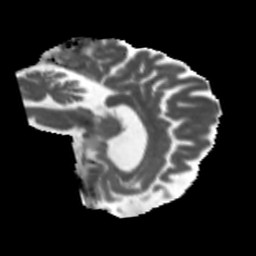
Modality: MD
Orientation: sagittal
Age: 68
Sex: female
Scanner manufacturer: siemens
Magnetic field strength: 3 T
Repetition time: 5.47 s
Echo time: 0.0854 s